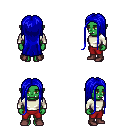
a pixel art fantasy rpg character, female body template, orc, green skin, white long-sleeve shirt, red pants, blue extra-long hairstyle, maroon shoes, four views (front, back, left, right), 2x2 character sprite sheet, small pixel art, hard edges, no anti-aliasing